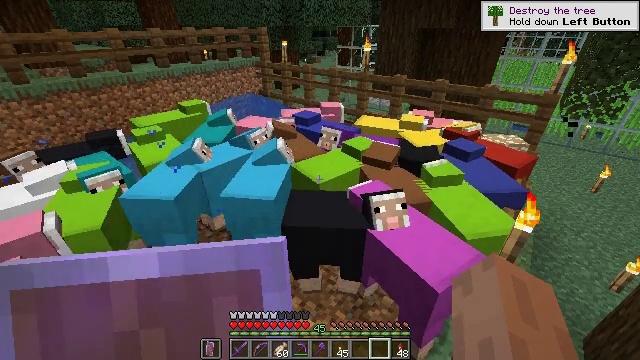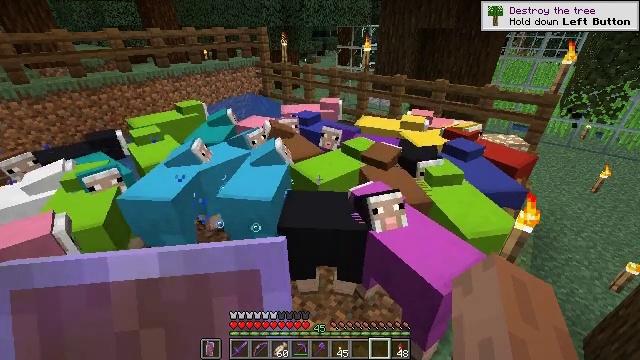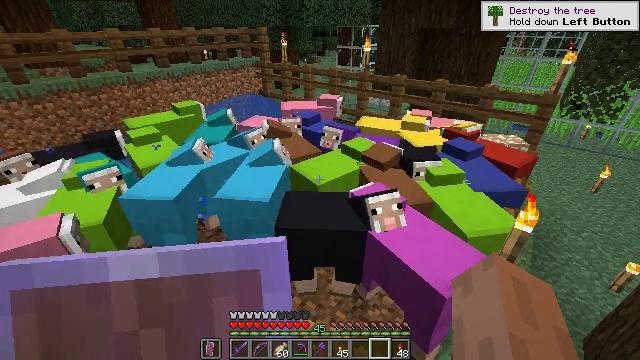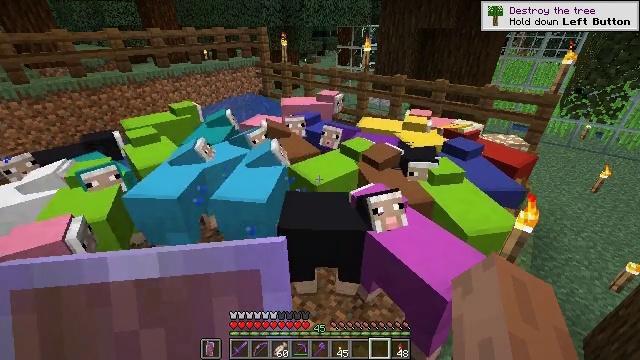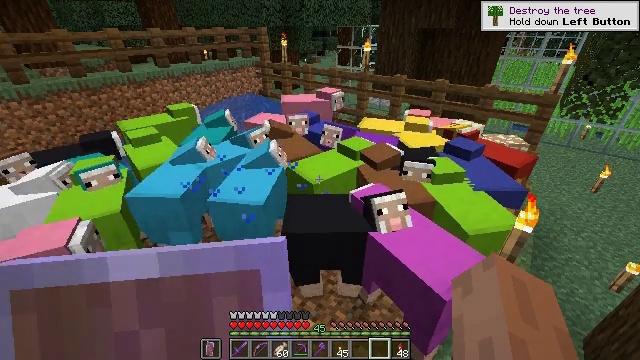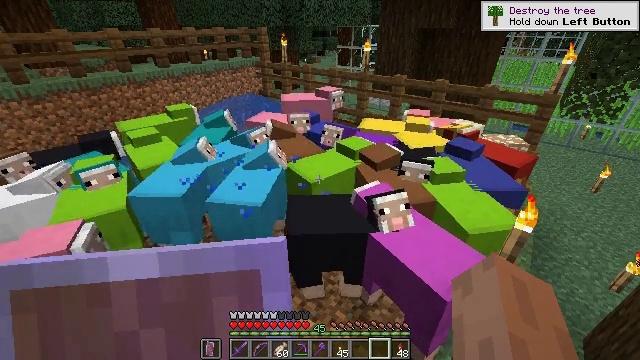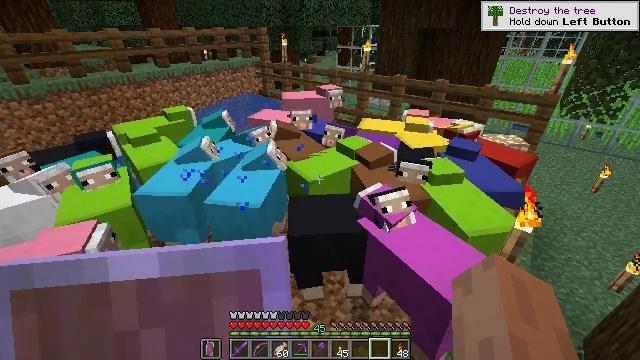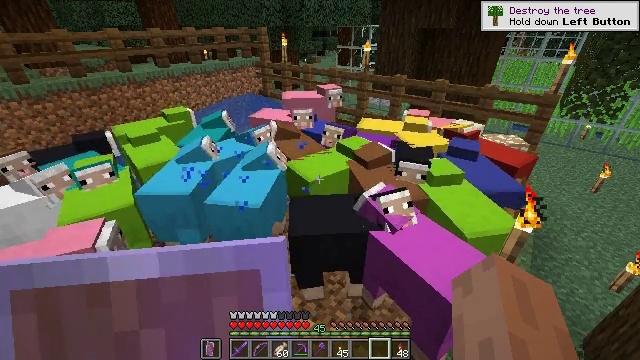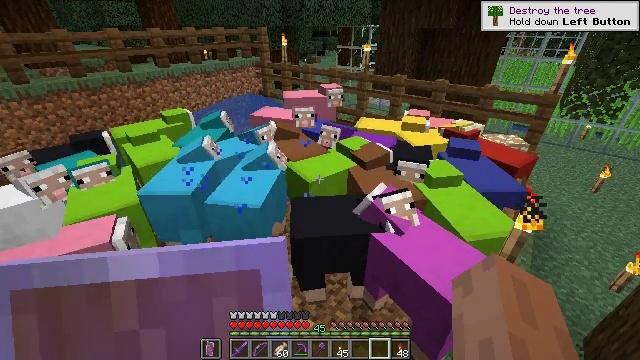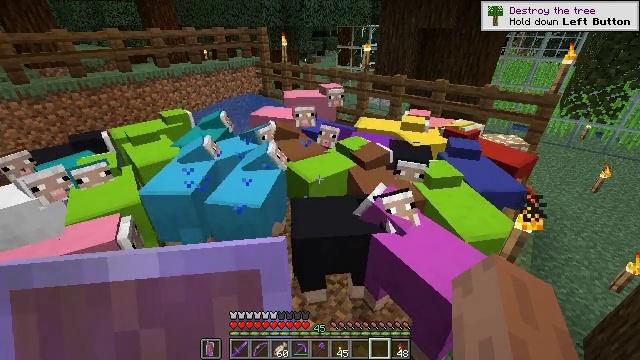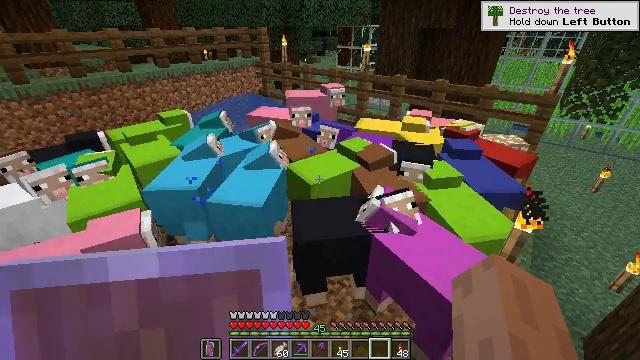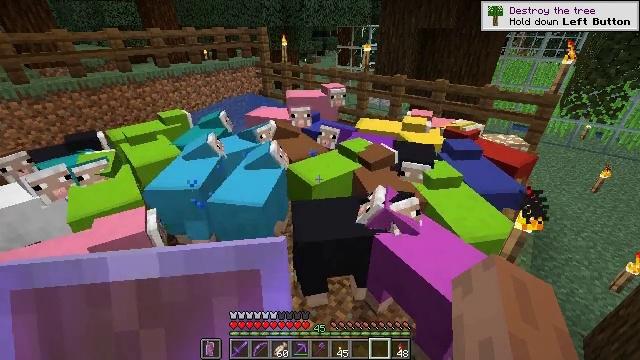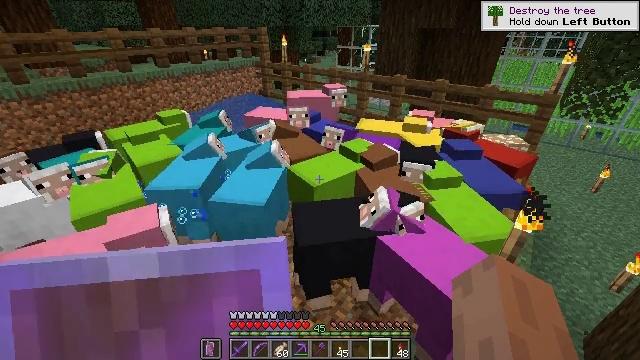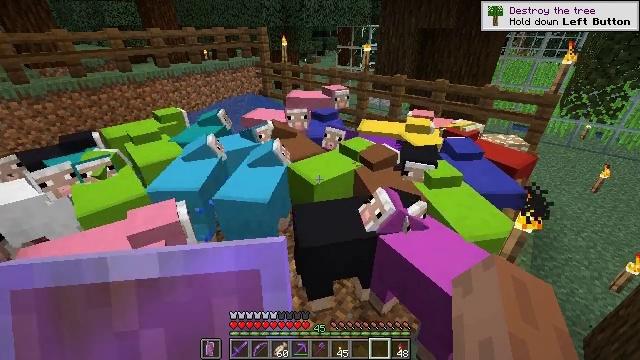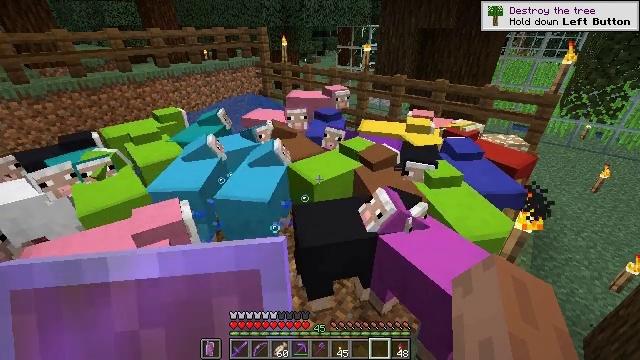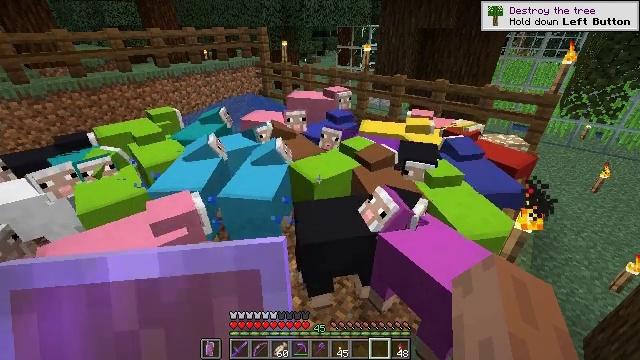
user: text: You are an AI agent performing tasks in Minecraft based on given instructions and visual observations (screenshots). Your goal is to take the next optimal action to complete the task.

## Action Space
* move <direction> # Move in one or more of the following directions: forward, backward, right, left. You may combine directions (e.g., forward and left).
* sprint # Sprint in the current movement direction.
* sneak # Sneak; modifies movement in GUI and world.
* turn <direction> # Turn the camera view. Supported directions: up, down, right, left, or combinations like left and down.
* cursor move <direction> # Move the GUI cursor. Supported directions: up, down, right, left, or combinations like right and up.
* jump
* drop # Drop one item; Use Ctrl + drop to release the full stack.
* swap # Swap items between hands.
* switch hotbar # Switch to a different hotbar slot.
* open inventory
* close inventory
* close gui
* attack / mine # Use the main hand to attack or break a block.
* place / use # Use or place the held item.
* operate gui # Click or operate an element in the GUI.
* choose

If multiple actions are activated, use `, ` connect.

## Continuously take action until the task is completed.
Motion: motion action
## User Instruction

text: Obtain the light blue shulker box by mining it.
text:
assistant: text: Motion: no_op
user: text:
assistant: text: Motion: no_op
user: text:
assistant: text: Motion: no_op
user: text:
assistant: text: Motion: no_op
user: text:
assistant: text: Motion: no_op
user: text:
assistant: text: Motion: no_op
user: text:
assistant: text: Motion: no_op
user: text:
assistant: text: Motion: no_op
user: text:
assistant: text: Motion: no_op
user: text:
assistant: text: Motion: no_op
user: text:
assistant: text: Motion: no_op
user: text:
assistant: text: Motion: no_op
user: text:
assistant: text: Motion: no_op
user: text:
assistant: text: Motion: no_op
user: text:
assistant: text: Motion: no_op
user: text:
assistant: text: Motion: no_op
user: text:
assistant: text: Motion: no_op
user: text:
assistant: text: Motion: no_op
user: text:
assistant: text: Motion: no_op
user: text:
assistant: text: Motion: no_op
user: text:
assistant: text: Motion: no_op
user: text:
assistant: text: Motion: no_op
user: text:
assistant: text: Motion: no_op
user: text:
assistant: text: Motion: no_op
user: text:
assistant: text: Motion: no_op
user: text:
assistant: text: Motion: no_op
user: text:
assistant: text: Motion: no_op
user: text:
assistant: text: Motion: no_op
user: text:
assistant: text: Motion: no_op
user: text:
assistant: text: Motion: no_op